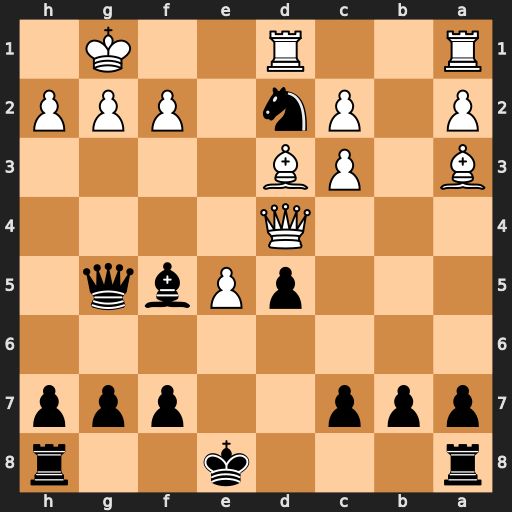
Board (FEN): r3k2r/ppp2ppp/8/3pPbq1/3Q4/B1PB4/P1Pn1PPP/R2R2K1
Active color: b
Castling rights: kq
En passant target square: -
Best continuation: Nf3+ Kh1 Nxd4